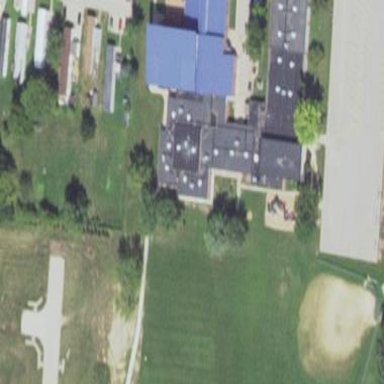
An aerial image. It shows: School building.